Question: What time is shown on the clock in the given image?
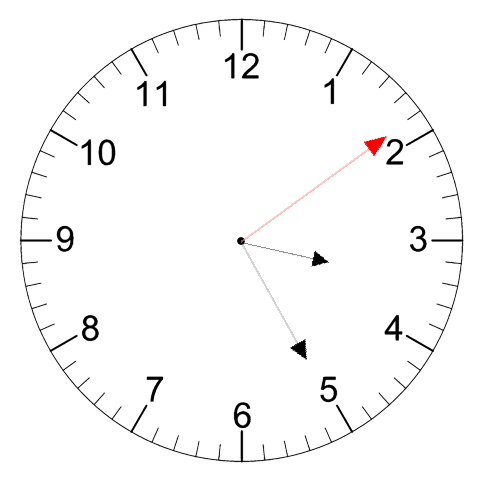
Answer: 03:25:09